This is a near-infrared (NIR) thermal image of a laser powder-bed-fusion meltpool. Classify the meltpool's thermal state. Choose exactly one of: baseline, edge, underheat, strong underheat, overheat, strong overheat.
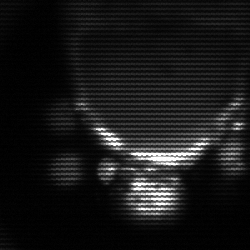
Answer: edge